Question: Im using SQL-server and need to insert records into a table called "dummy" from 3 other tables based on their job number. which job numbers are being pulled is determined by the value ranges in a 5th table called "Mmay". There is not a unique key in any of the tables, and the job numbers repeat. the data from Mmay can be seen below, with jnost being the start value of the range and jnofn being the finishing value of the range.
here is the code that i tried that did not work
'''
INSERT INTO dummy (code, invno, ven, invdate, amon, accno, amnt, jno, saccno, ckno)
SELECT code, invno, ven, invdate, amon, accno, amnt, jno, saccno, ckno
FROM accnt
WHERE jno BETWEEN Mmay.jnost AND Mmay.jnofn
UNION ALL
SELECT code, invno, ven, invdate, amon, accno, amnt, jno, saccno, ckno
FROM jobcost
WHERE jno BETWEEN Mmay.jnost AND Mmay.jnofn
UNION ALL
SELECT code, invno, ven, invdate, amon, accno, amnt, jno, saccno, ckno
FROM servic15
WHERE jno BETWEEN Mmay.jnost AND Mmay.jnofn
'''
I get this error when I run the code "The multi-part identifier "Mmay.jnost" could not be bound"

so everywhere that there is a record in "accnt","jobcost", or "servic15" that has a jno in one of the ranges above, it needs to be inserted into dummy. How do I need to change my code to allow for this? Im relatively new to SQL and I think i need to use a join statement somehow, but I dont understand how to do that.
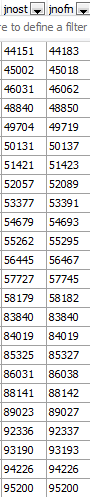
Answer: Please try this code.
'''
INSERT INTO dummy (code, invno, ven, invdate, amon, accno, amnt, jno, saccno, ckno)
SELECT
RES.*
FROM
(
SELECT code, invno, ven, invdate, amon, accno, amnt, jno, saccno, ckno
FROM accnt
UNION ALL
SELECT code, invno, ven, invdate, amon, accno, amnt, jno, saccno, ckno
FROM jobcost
UNION ALL
SELECT code, invno, ven, invdate, amon, accno, amnt, jno, saccno, ckno
FROM servic15
) RES
INNER JOIN Mmay M ON RES.jno BETWEEN M.jnost AND M.jnofn
'''